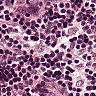
Metastatic tissue present: no